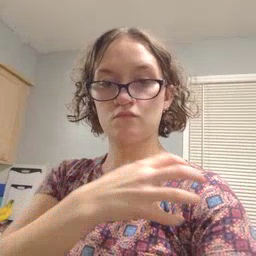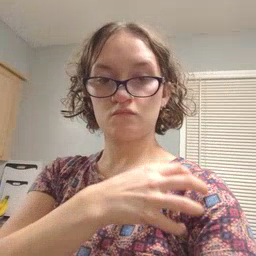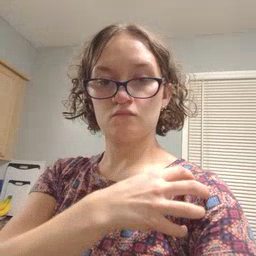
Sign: police